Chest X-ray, AP view. Patient: 26 years old, sex F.
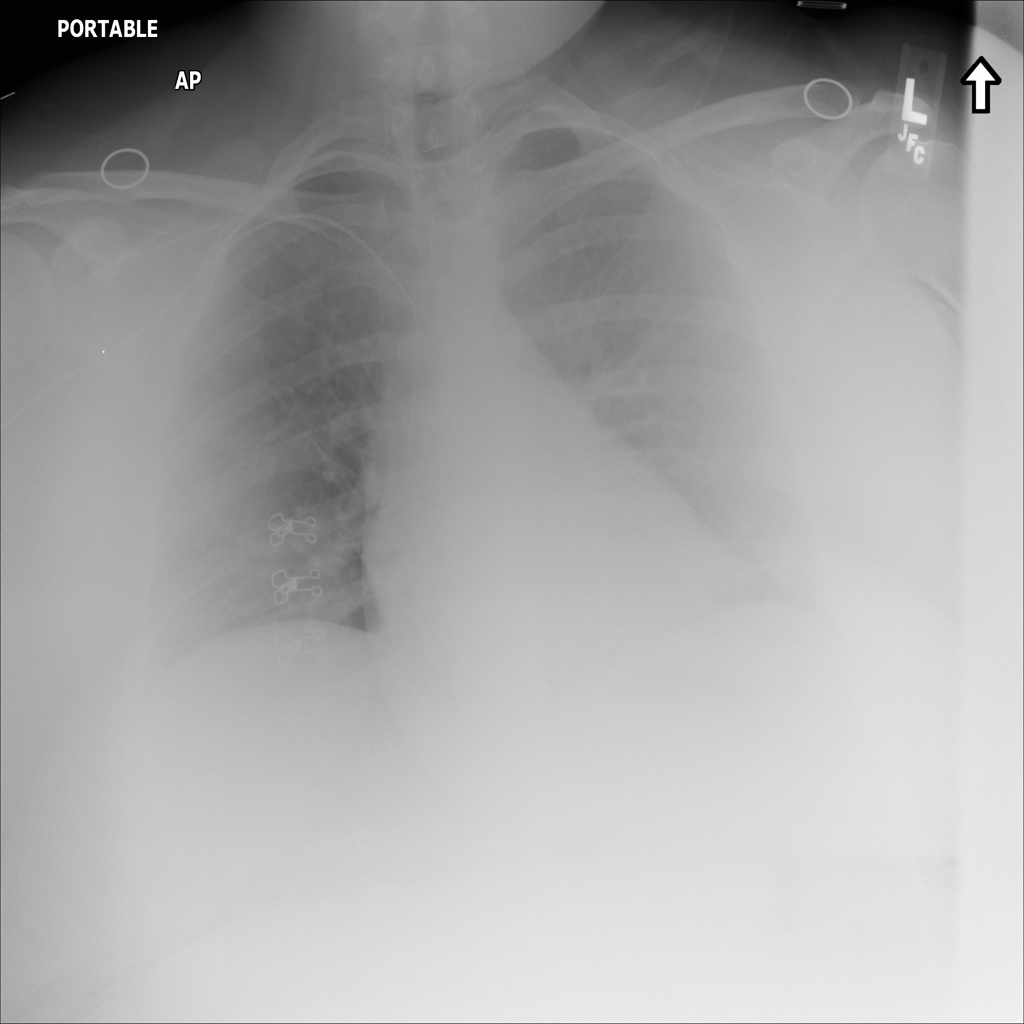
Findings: No Finding